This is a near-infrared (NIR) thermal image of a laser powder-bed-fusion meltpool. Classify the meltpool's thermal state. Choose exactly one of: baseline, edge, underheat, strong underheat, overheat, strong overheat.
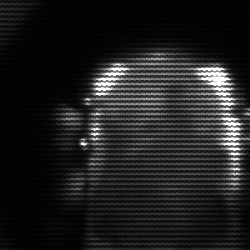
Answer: baseline